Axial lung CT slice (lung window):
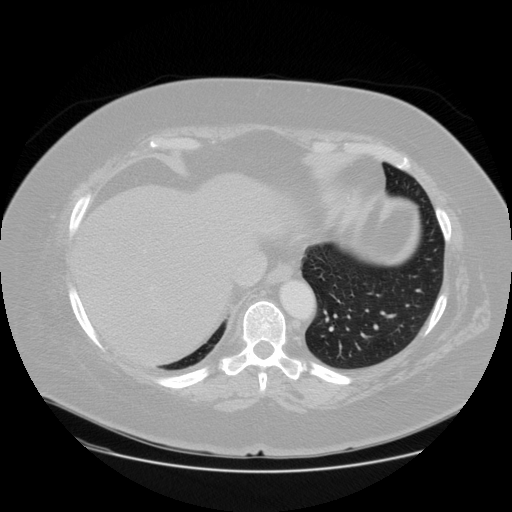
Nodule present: no